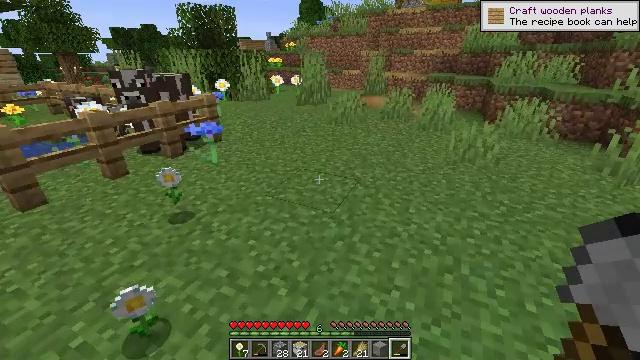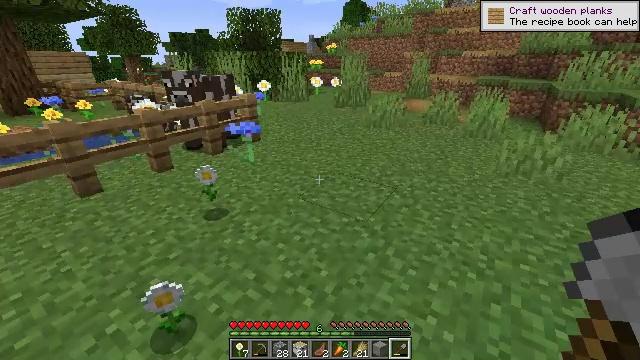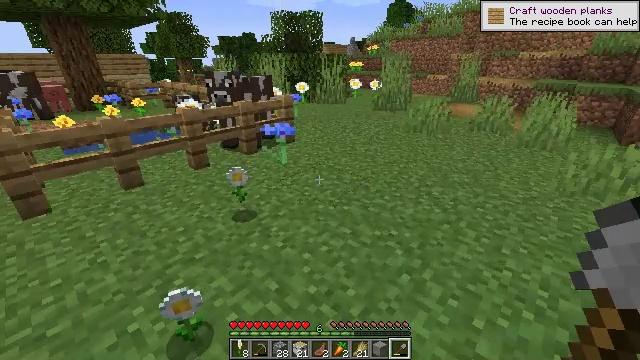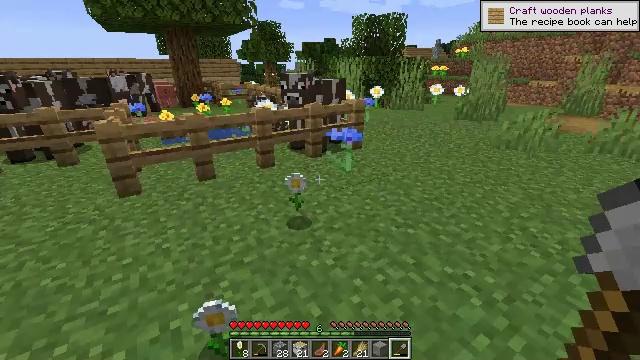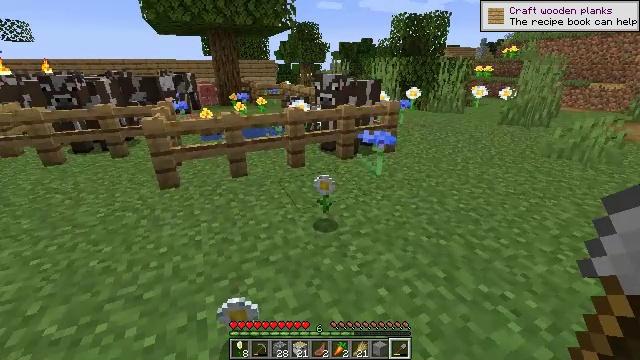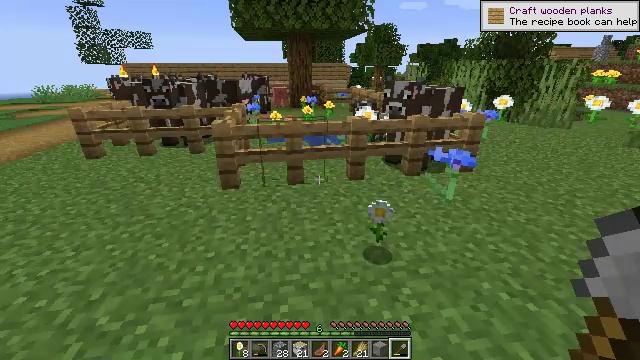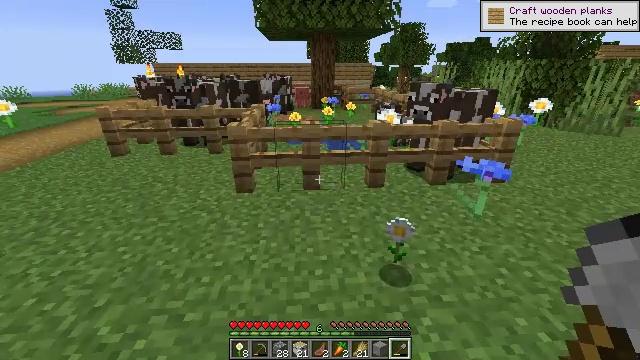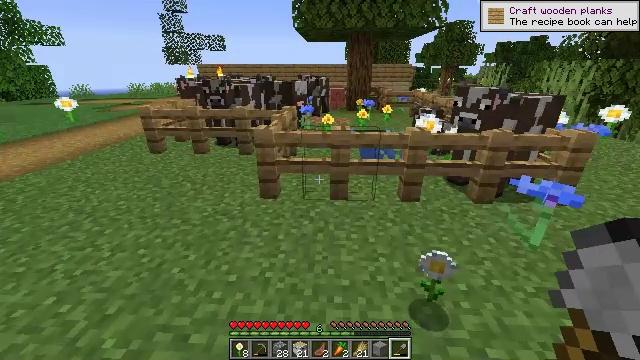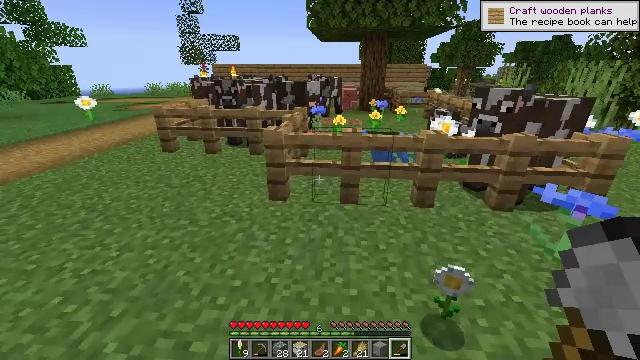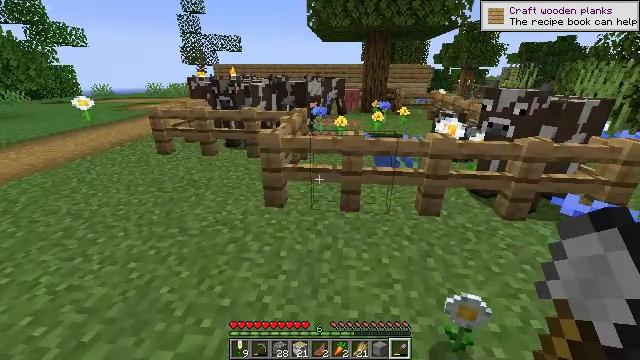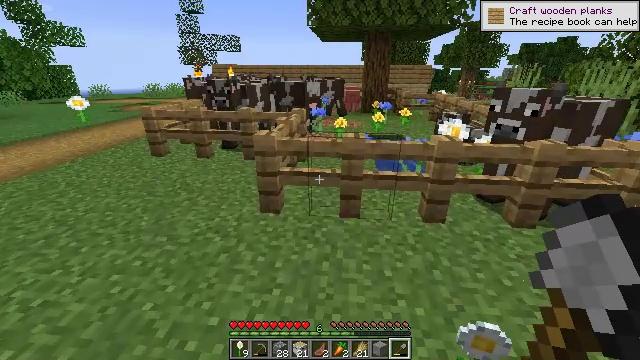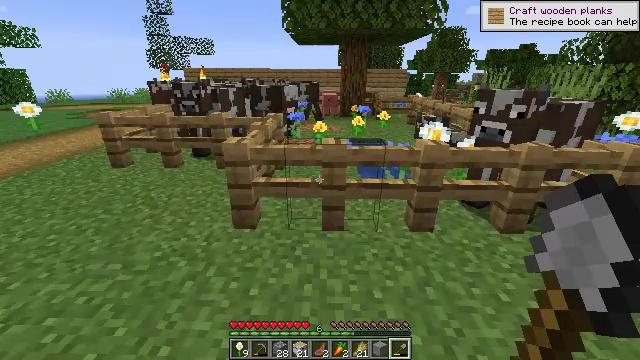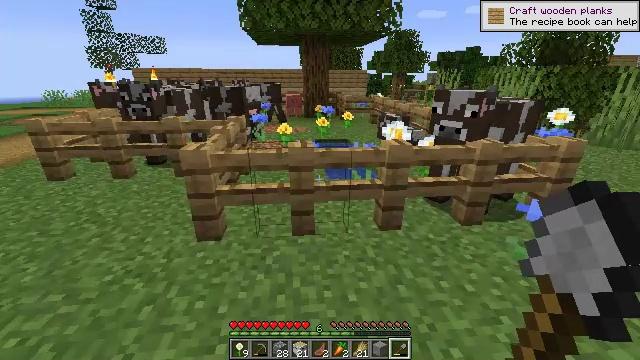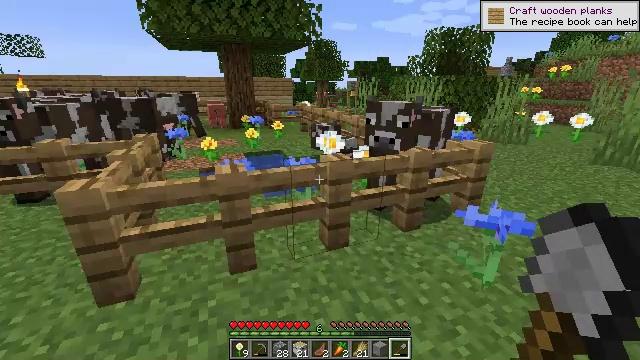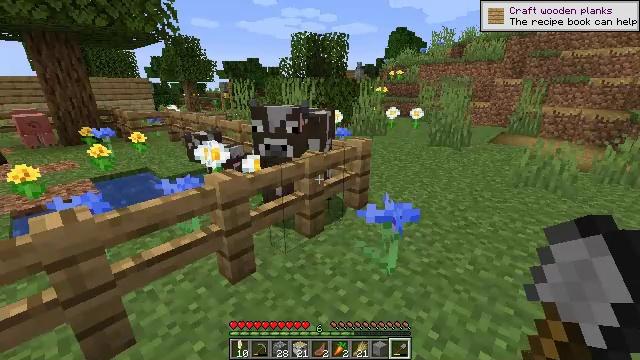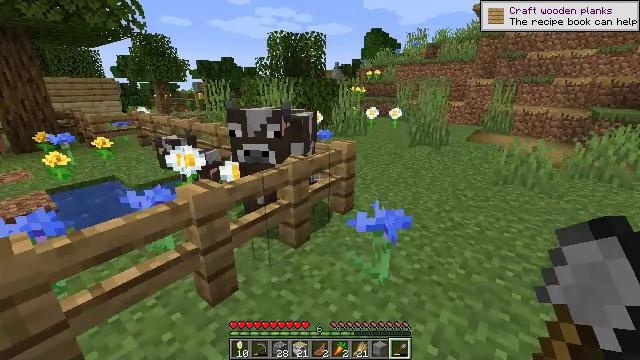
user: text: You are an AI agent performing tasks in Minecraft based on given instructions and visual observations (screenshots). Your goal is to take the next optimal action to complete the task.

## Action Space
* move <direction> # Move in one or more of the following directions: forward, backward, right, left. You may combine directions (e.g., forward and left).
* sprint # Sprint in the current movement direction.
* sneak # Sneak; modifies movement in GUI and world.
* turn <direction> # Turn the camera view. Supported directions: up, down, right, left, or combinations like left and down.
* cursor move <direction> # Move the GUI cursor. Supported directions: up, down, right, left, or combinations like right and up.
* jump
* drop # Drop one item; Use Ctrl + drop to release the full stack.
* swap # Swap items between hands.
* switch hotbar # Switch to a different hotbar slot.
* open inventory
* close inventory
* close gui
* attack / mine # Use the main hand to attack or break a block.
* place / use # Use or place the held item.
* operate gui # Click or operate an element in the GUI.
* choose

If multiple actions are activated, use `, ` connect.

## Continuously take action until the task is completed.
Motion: motion action
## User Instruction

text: Mine a cornflower from the ground.
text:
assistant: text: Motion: move forward, turn left
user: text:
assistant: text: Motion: move forward, turn left
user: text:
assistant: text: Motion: move forward, turn left
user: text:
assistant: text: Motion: move forward, turn left
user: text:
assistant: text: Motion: move forward, turn left
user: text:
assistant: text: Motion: move forward, turn left
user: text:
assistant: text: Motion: move forward, turn left
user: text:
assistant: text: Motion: move forward, turn left
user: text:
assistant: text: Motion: move forward
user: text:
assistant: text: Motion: move forward
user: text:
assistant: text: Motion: move forward, turn right
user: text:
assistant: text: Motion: move forward, turn right
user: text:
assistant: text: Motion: move forward, turn right and up
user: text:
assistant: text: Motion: move forward, turn right
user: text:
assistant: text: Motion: move forward, turn right
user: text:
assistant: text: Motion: move forward, turn right
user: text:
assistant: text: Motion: move forward, turn right
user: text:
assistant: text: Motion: move forward, turn right
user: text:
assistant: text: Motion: move forward, turn right
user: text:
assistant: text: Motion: move forward, turn right
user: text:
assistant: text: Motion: move forward, turn right
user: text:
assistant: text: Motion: move forward
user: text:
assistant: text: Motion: move forward, turn right
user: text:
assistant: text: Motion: move forward
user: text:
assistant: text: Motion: move forward, turn right and down
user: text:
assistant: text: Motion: move forward, turn right and down
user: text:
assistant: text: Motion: turn right and down
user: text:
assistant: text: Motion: turn right and down
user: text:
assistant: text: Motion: turn right
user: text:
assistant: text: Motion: turn right and down